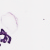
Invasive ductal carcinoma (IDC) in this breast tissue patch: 0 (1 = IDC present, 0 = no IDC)